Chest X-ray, PA view. Patient: 73 years old, sex M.
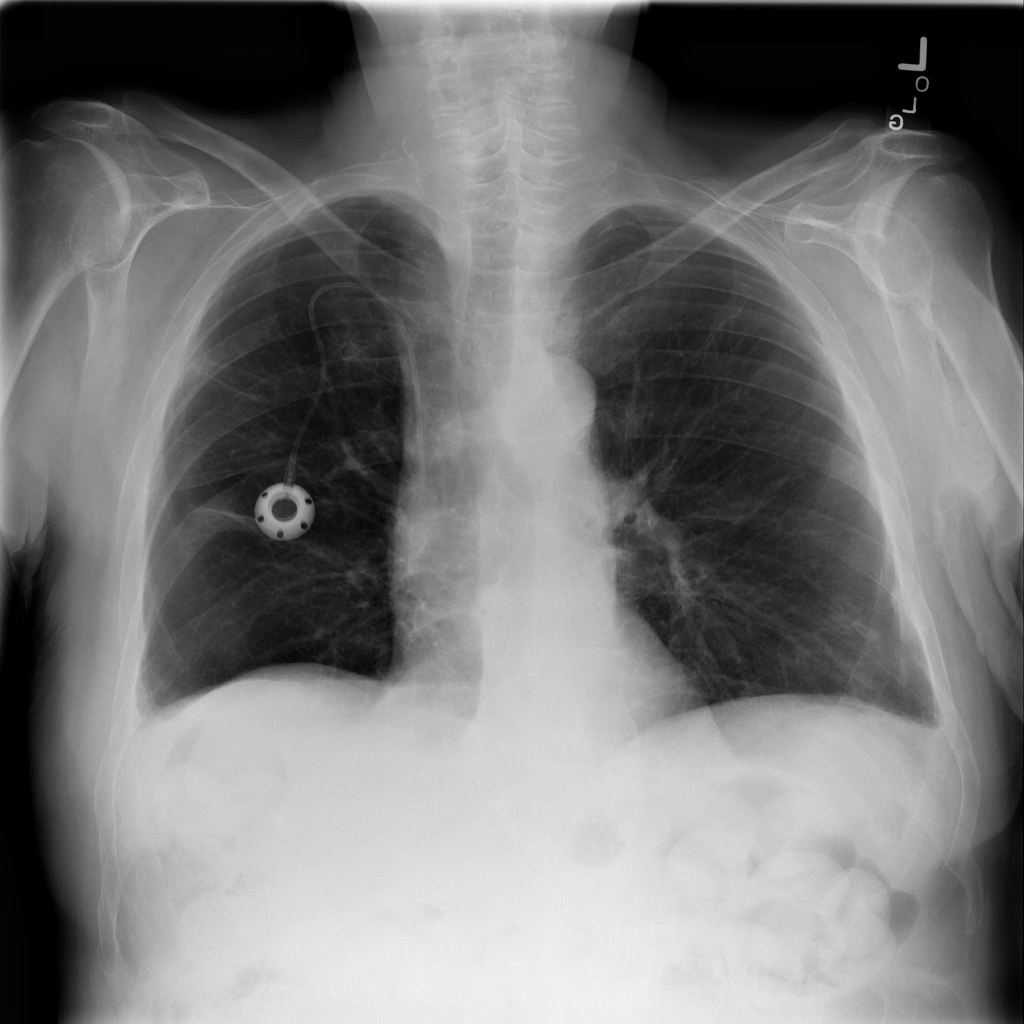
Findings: Effusion, Fibrosis